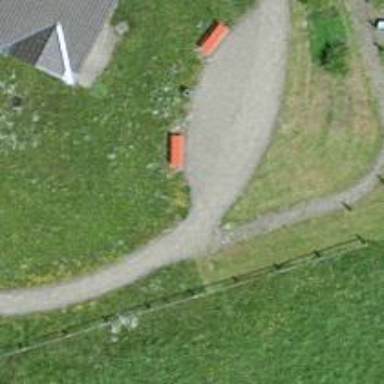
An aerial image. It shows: Bench.